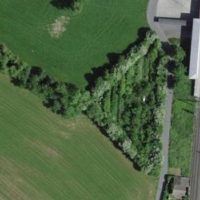
EUNIS habitat code: 52
Species observed at this site:
Prunus spinosa